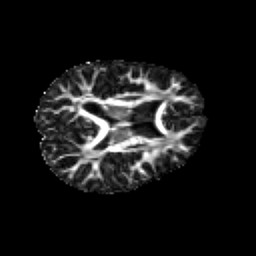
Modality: FA
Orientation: axial
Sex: female
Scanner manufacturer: siemens
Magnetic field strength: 3 T
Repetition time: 5 s
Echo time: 0.071 s